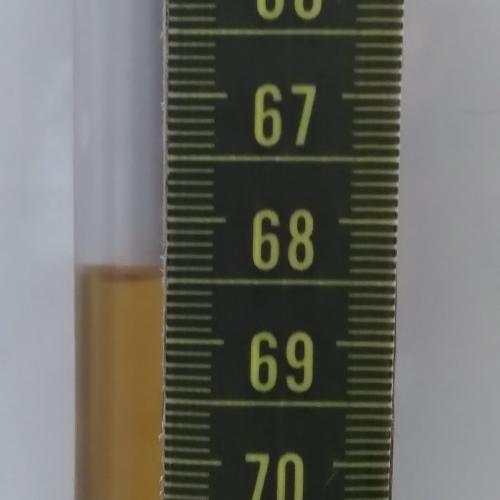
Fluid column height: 68.5 cm